Question: i wan to make deserialization my below xml But it produces error: There is an error in XML document (2, 2). Inner Exception: {" was not expected."}
How can i Deserialize my xml code? How can i solve below error?
MY C# code:
'''
class Program
{
static void Main(string[] args)
{
GetData();
}
static void GetData()
{
string actionUrl = "http://test/vrm_search?q=56071794482024887&vrm_type=corvus";
HttpWebRequest request = WebRequest.Create(actionUrl) as HttpWebRequest;
request.Method = "GET";
request.ContentType = "application/xml";
request.Accept = "application/xml";
string responseData = string.Empty;
using (HttpWebResponse response = request.GetResponse() as HttpWebResponse)
{
using (StreamReader reader = new StreamReader(response.GetResponseStream()))
{
responseData = reader.ReadToEnd();
Console.Write(responseData);
reader.Close();
}
response.Close();
}
Response res = XML.Deserialize<Response>(responseData);
Console.Read();
}
}
public static class XML
{
public static T Deserialize<T>(string xml)
{
if (string.IsNullOrEmpty(xml))
{
return default(T);
}
XmlSerializer serializer = new XmlSerializer(typeof(T));
XmlReaderSettings settings = new XmlReaderSettings();
using (StringReader textReader = new StringReader(xml))
{
using (XmlReader xmlReader = XmlReader.Create(textReader, settings))
{
return (T)serializer.Deserialize(xmlReader);
}
}
}
}
'''
ERROR:

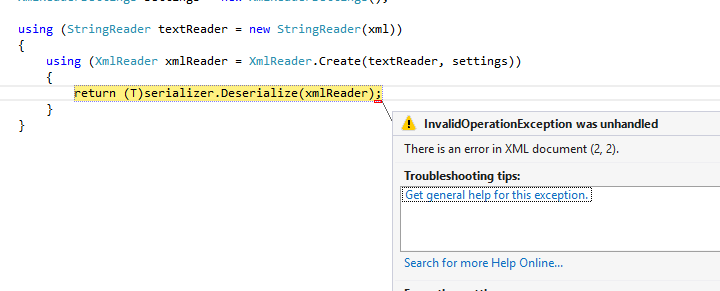
Answer: It is looking for an "x" element, not an "x" element in the xml. (note the casing)